Field crop: maize
Growth stage: 2
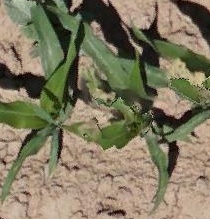
Species: maize